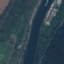
Label: River